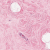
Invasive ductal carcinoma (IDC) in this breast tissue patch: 0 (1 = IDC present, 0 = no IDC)